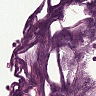
Metastatic tissue present: no